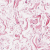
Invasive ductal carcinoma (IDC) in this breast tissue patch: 0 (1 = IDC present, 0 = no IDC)